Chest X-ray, AP view. Patient: 59 years old, sex M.
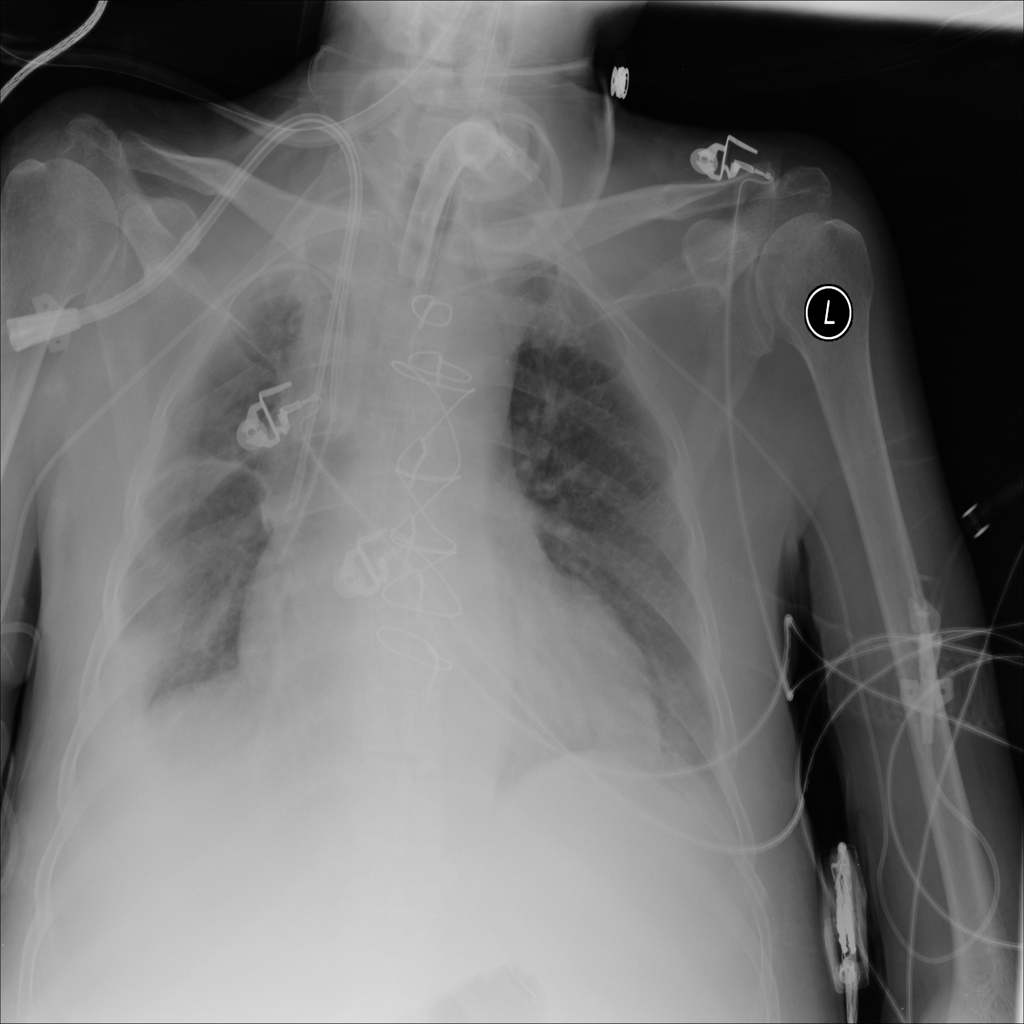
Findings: Effusion, Infiltration